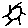
Label: sun